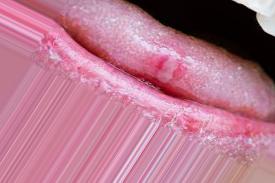
Condition: Mouth Ulcer